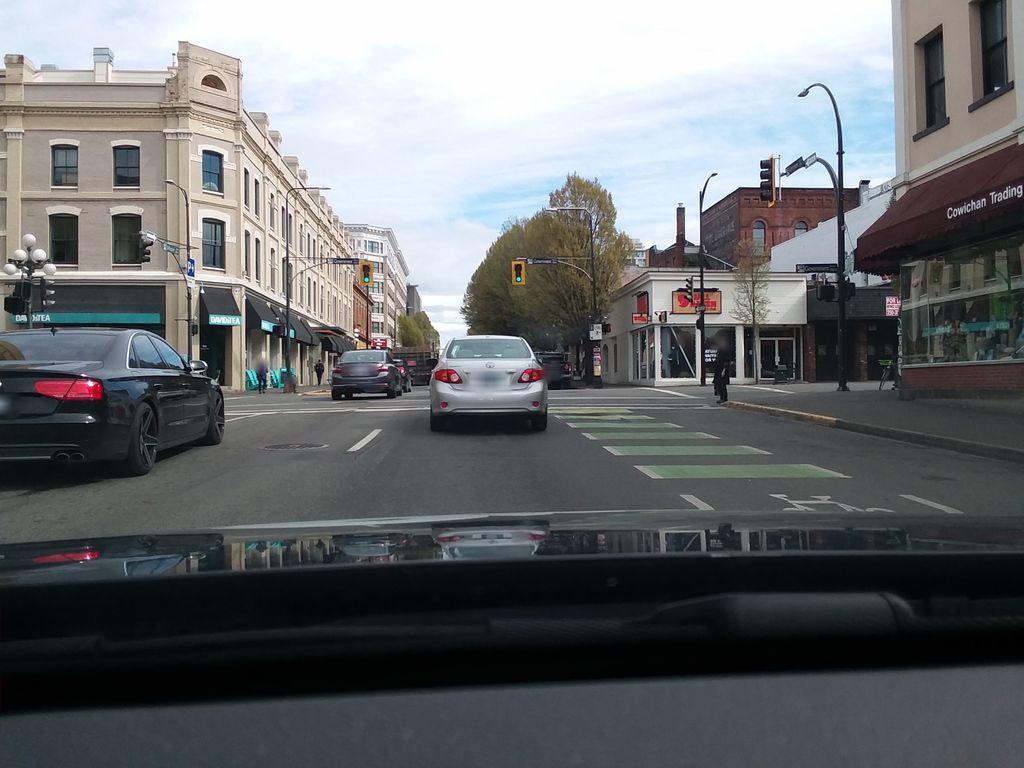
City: victoria